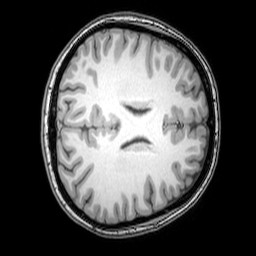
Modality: T1w
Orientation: axial
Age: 21
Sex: female
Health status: healthy
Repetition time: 0.081 s
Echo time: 0.037 s